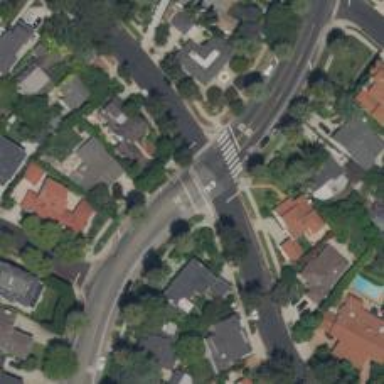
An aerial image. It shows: Marked footway crossing with lines.